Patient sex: M
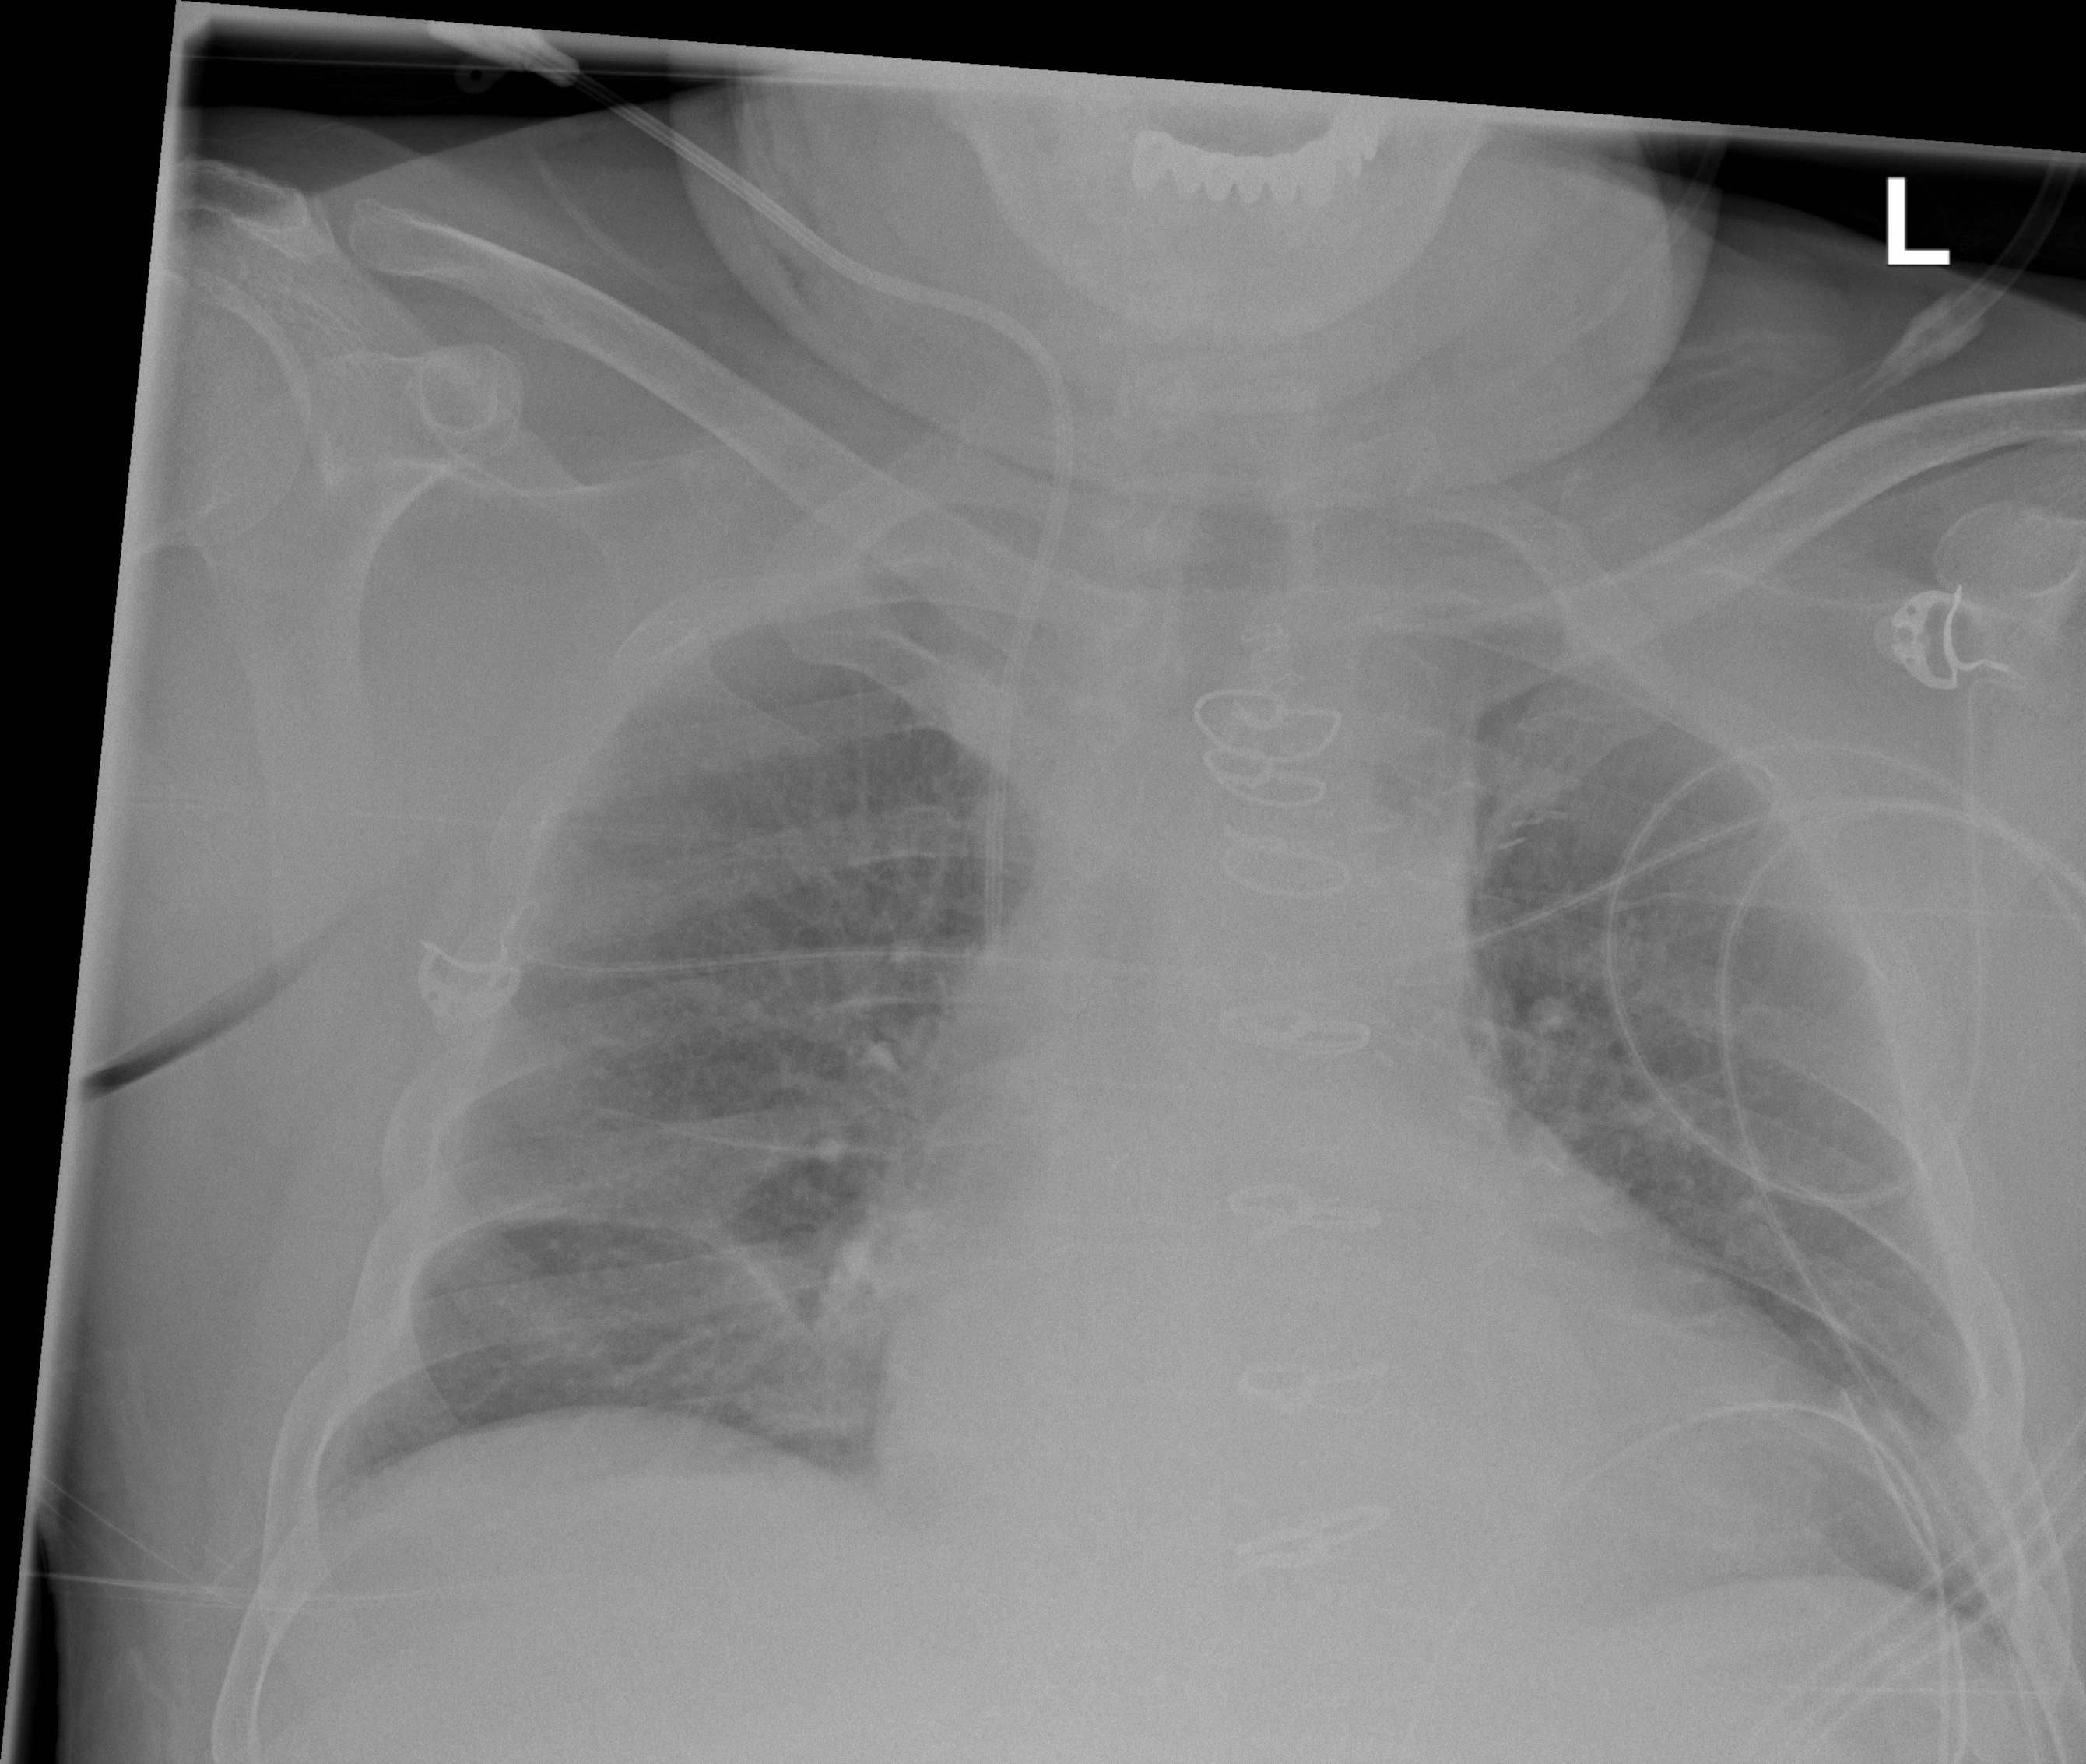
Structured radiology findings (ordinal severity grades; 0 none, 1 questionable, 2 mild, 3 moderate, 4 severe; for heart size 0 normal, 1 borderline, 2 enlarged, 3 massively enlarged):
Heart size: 2
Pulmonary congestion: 2
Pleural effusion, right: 0
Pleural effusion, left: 1
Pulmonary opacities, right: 2
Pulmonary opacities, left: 2
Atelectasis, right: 2
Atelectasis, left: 2